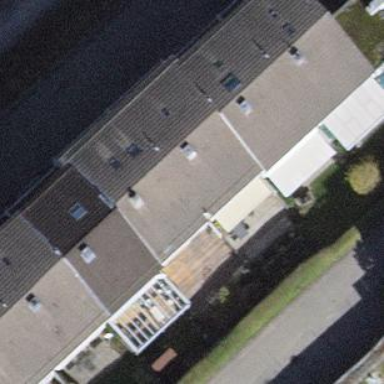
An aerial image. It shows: Terrace building.